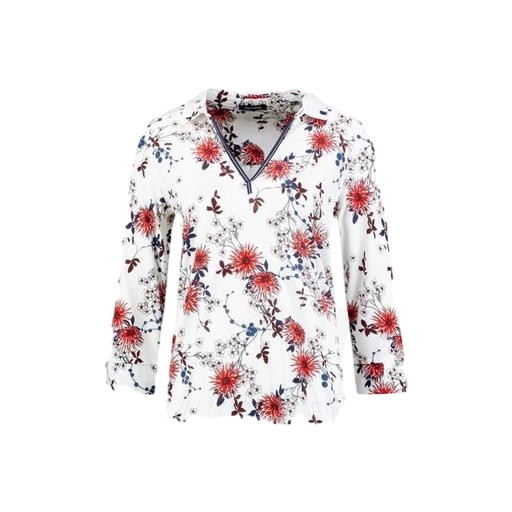
white floral-print blouse, floral shirt, white long-sleeve floral blouse, white background